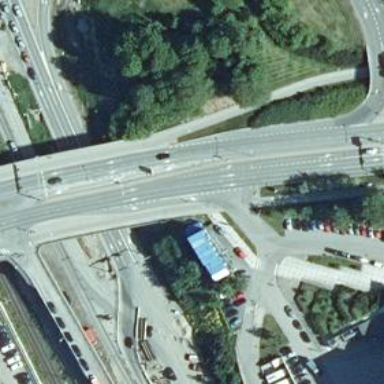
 featuring separate sidewalks and separate cycleway."